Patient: sex F, age 49
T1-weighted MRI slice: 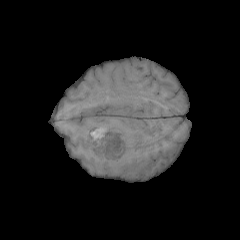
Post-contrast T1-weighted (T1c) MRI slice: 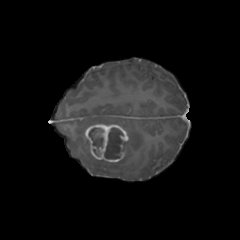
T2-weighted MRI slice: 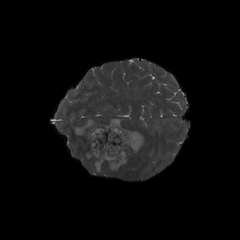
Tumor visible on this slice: yes
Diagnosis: Glioblastoma, IDH-wildtype
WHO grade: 4